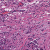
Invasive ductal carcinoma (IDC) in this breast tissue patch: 1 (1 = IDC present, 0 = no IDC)